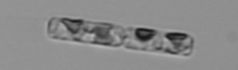
Label: Guinardia_delicatula